Field crop: maize
Growth stage: 1
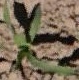
Species: maize